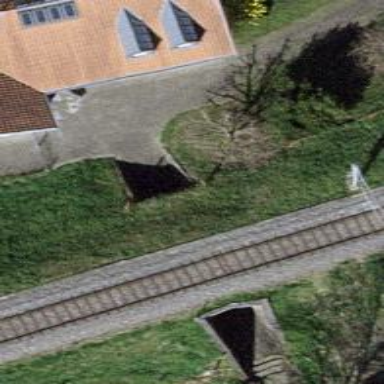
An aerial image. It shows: Path going through tunnel.